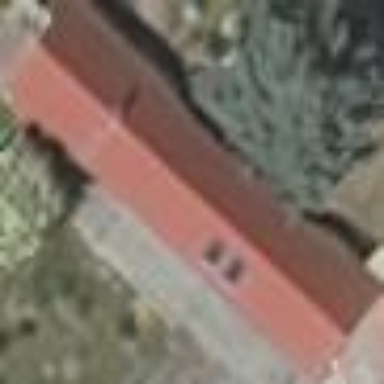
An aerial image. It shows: Shed.